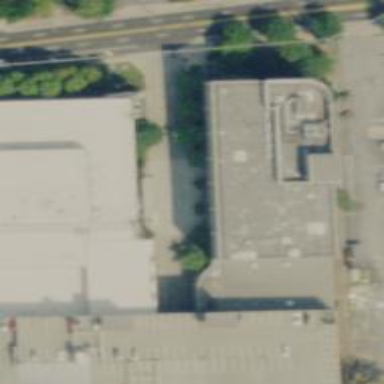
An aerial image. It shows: Conference center.